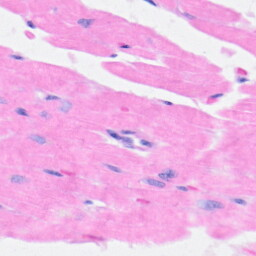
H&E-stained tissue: Heart